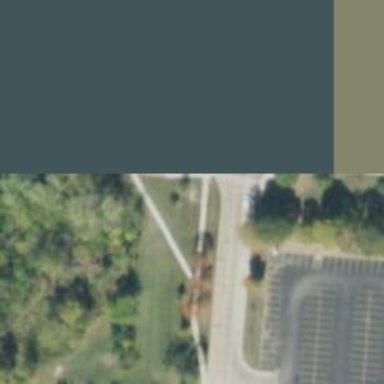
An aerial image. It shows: Disc golf tee.